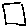
Label: square